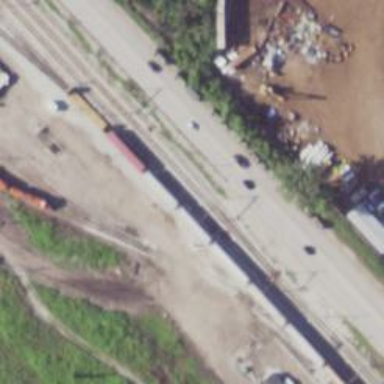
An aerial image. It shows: Railway siding with rails.